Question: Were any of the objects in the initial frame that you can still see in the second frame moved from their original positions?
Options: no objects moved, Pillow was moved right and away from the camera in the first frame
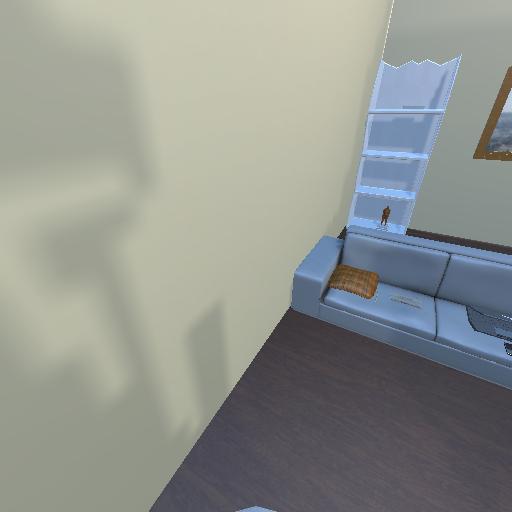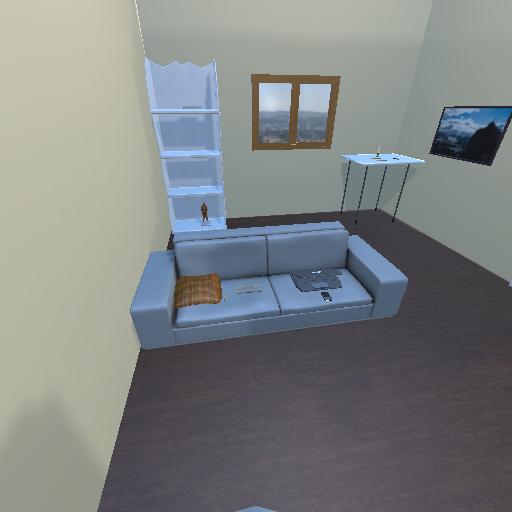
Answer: no objects moved